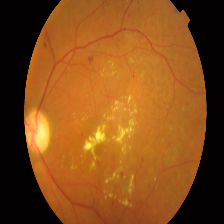
Diabetic retinopathy grade: Proliferative DR